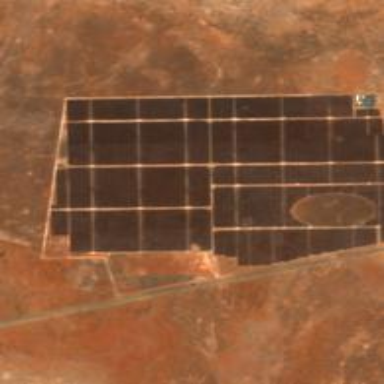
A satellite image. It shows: Solar power plant using photovoltaic technology.